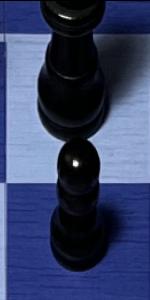
Label: Pawn_Black